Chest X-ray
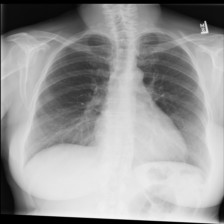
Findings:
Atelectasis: negative
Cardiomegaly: negative
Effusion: negative
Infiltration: negative
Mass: negative
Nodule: negative
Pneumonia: negative
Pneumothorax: negative
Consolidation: negative
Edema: negative
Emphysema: negative
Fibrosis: negative
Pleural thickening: negative
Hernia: negative